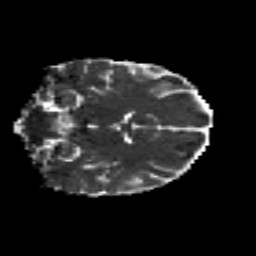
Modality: MD
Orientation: coronal
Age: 20
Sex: female
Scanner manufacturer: siemens
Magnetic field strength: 3 T
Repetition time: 8.8 s
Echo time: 0.085 s